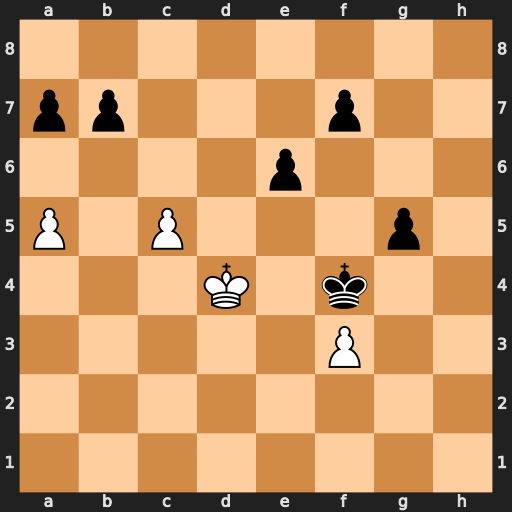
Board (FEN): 8/pp3p2/4p3/P1P3p1/3K1k2/5P2/8/8
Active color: w
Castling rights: -
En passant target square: -
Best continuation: a6 bxa6 c6